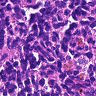
Metastatic tissue present: no